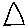
Label: triangle